Field crop: tomato
Growth stage: 1
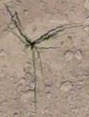
Species: cyperus